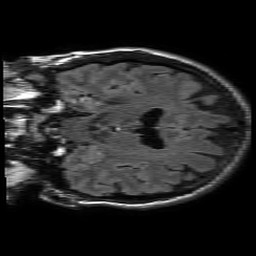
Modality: FLAIR
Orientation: coronal
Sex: male
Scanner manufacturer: philips
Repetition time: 11 s
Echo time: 0.125 s